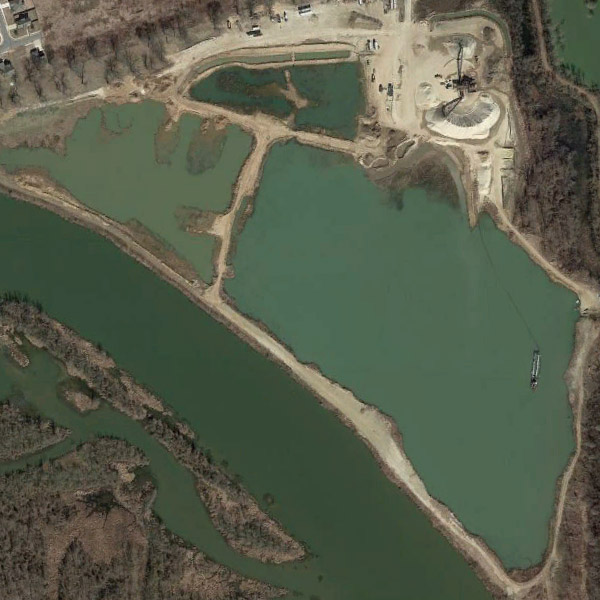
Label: Pond